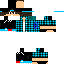
A male human skin with dark skin, wearing brown long hair dressed in a blue hoodie and black pants, featuring a closed mouth.